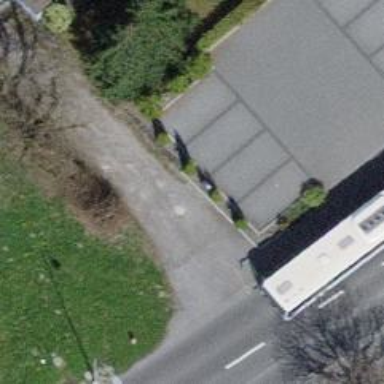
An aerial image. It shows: Charging station.